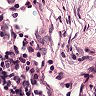
Metastatic tissue present: no